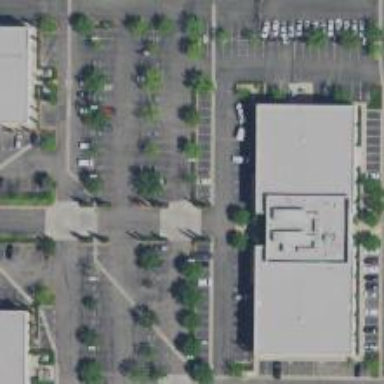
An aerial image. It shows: Parking space.